Question: In my application, I want to show the slot of days for a single month. For example today is 27th Feb. Here
I want to generate slots from
'''
[ 24 Febuary - 02 March]
[ 03 March - 09 March]
[ 10 March - 16 March]
[ 17 March - 23 March]
[ 24 March - 30 March]
'''
Now its five slots. So according to todays date I want to put all this inside any array. I am not getting the way to resolve it.

Thanks in advance.
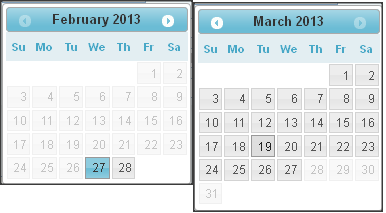
Answer: '''
date_current = Date.current
5.times.map do |n|
date = (date_current+ (n*7).days)
[date.at_beginning_of_week, date.at_end_of_week]
end
'''